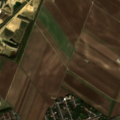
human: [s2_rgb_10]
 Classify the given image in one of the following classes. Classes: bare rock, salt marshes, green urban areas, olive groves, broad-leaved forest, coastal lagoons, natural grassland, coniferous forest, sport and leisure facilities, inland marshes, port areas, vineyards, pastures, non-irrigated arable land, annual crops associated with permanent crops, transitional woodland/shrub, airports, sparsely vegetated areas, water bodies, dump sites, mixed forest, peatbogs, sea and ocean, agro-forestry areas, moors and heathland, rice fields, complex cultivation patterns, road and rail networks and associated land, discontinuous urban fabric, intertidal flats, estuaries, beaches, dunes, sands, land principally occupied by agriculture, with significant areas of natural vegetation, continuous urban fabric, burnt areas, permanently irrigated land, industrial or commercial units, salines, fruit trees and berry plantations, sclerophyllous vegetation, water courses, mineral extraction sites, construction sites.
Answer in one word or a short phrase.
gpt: discontinuous urban fabric, mineral extraction sites, non-irrigated arable land